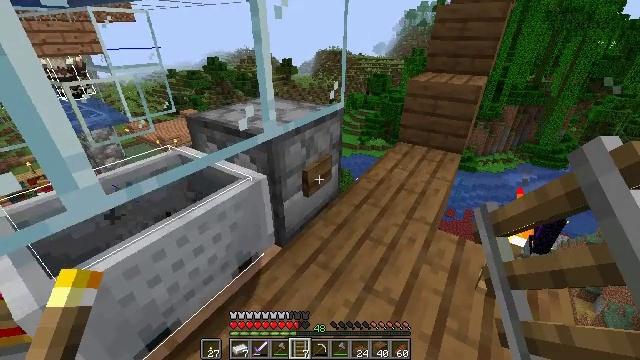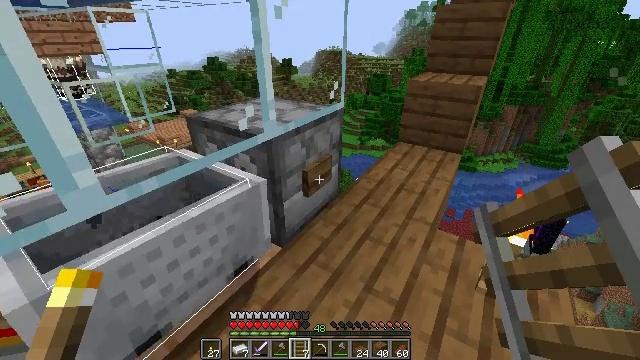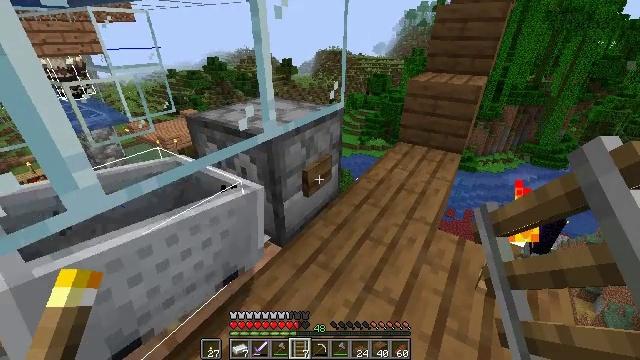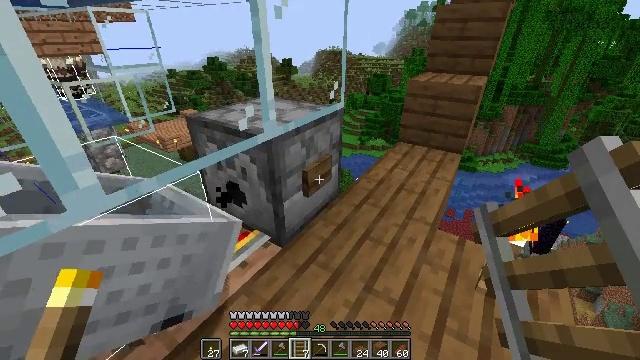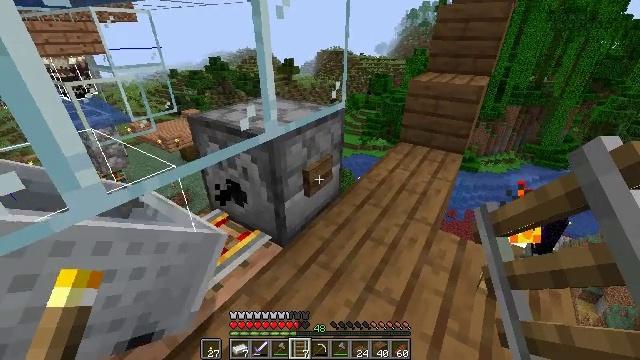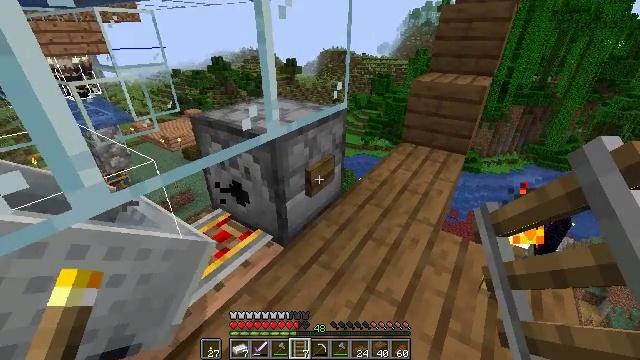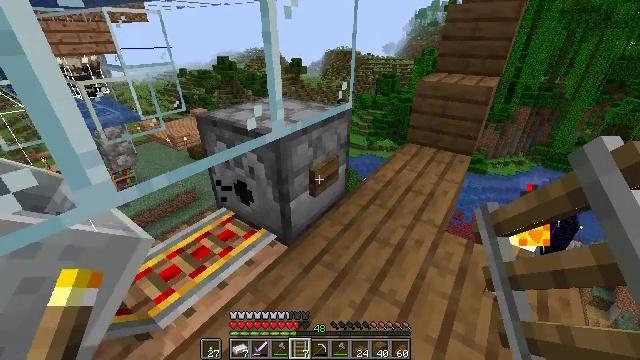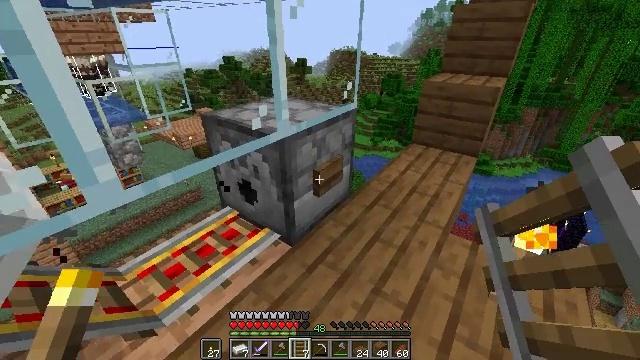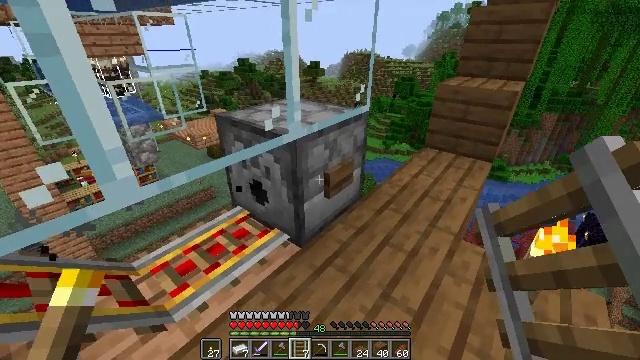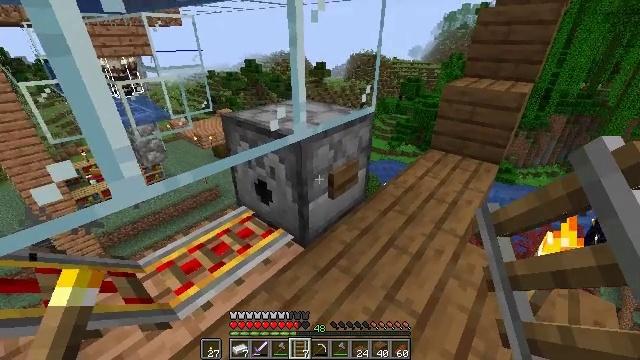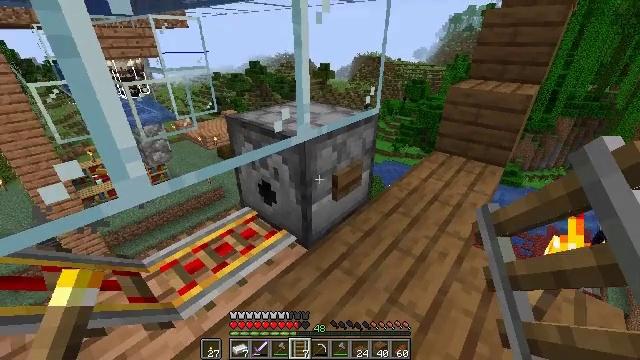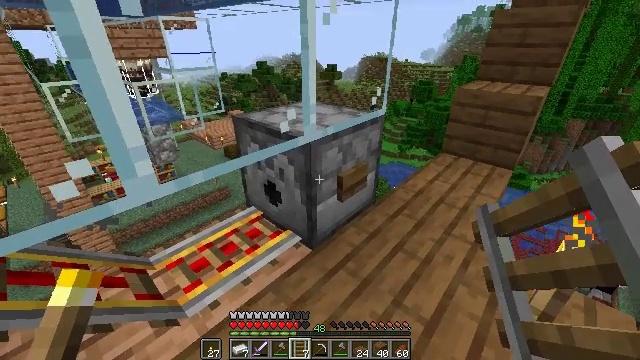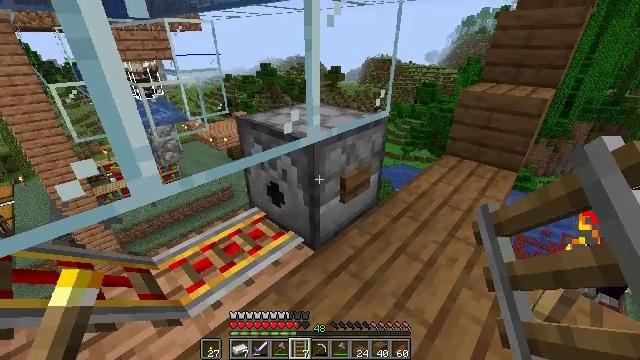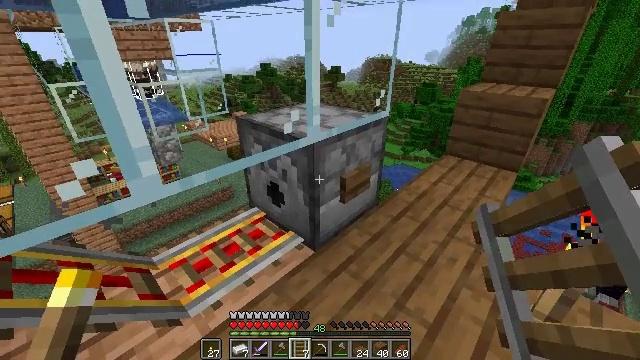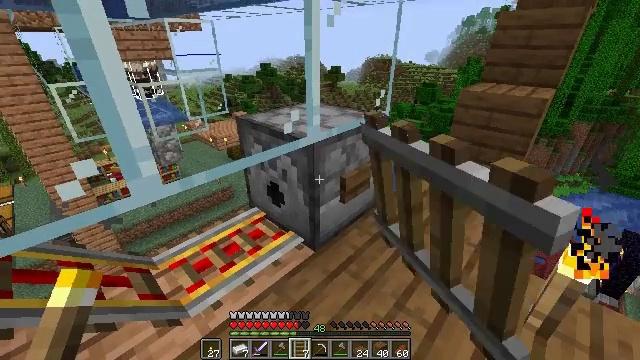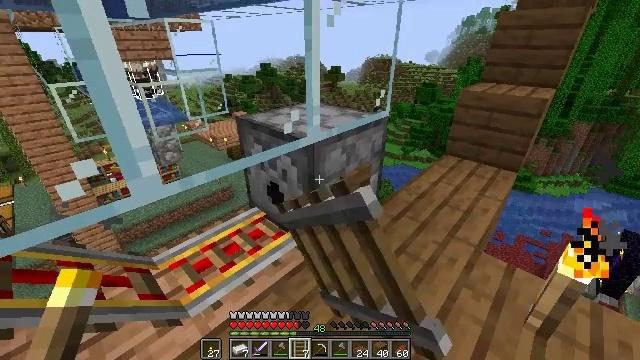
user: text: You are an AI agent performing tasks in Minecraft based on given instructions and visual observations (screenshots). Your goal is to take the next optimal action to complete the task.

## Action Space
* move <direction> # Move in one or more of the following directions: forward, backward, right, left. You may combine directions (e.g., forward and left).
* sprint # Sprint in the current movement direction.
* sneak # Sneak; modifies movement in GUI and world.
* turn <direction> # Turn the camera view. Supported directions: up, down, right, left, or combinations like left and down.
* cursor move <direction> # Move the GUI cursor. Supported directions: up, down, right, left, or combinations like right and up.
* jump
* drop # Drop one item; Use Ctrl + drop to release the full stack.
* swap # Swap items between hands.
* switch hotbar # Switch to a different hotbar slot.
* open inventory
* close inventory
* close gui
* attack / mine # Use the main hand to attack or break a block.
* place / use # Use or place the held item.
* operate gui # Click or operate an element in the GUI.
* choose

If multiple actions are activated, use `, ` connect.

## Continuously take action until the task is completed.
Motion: motion action
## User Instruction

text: Gather the spruce slab by holding left button.
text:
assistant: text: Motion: no_op
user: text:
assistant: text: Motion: no_op
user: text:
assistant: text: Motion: no_op
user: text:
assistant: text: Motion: no_op
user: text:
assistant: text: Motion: no_op
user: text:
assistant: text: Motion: turn left
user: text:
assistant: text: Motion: turn left
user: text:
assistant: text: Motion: turn left
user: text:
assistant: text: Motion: turn left
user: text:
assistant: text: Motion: no_op
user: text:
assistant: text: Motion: turn left
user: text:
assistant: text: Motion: no_op
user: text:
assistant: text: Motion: use / place
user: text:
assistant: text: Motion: use / place
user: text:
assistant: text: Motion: use / place
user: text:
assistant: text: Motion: use / place
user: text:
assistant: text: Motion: no_op
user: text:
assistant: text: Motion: open gui
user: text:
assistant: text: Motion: no_op
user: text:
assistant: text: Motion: no_op
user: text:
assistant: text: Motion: no_op
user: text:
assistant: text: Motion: no_op
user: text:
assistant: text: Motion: no_op
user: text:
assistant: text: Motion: no_op
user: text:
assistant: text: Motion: no_op
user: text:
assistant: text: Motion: cursor move right
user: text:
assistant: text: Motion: cursor move right
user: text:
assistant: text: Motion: cursor move right
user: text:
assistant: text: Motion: no_op
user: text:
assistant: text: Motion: cursor move up